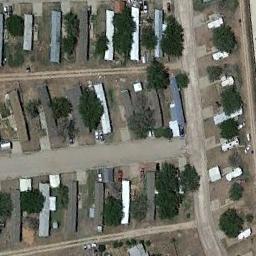
Label: residential